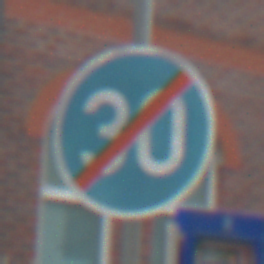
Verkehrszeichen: EndeMindestgeschwindigkeit
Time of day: MorningAfternoon
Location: Outdoor (Urban)
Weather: Overcast
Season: NotSpecified
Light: Natural